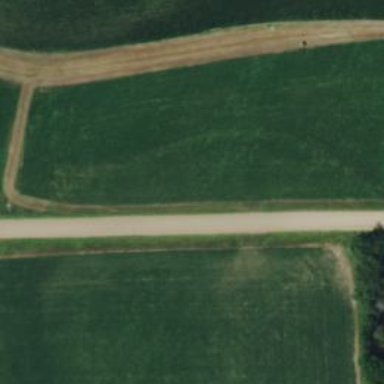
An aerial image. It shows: Tertiary road.